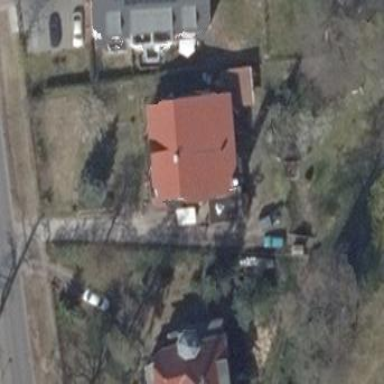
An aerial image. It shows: Gabled roof on residential building.